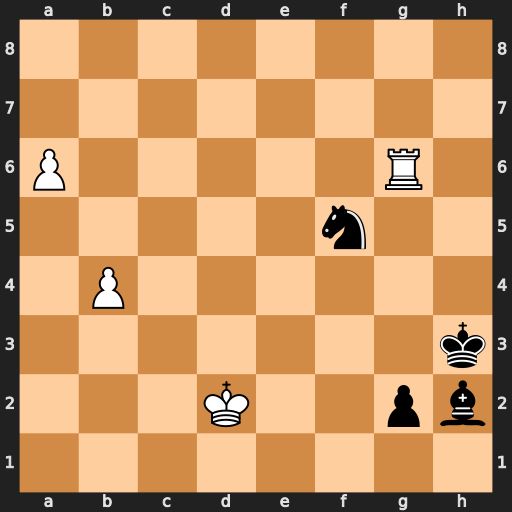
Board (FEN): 8/8/P5R1/5n2/1P6/7k/3K2pb/8
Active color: w
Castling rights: -
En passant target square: -
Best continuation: Rxg2 Kxg2 a7